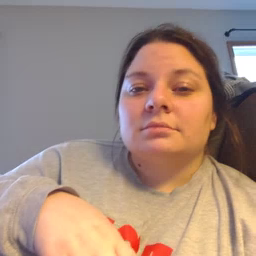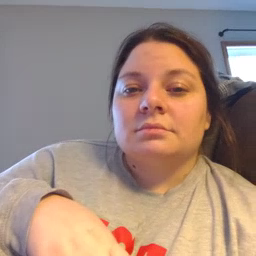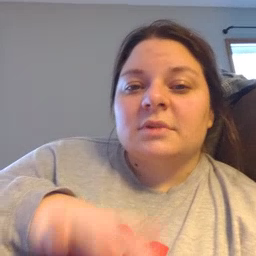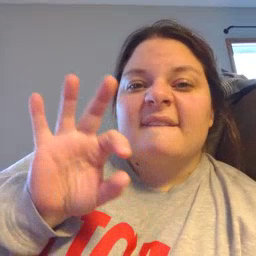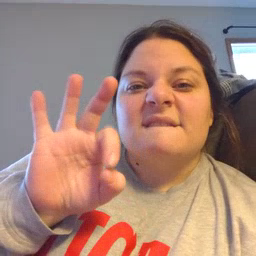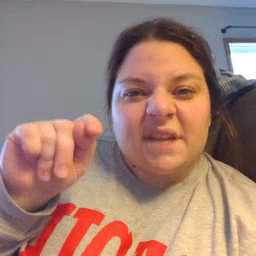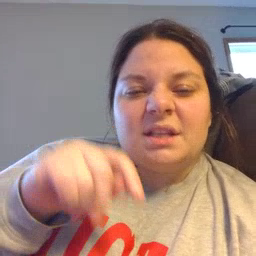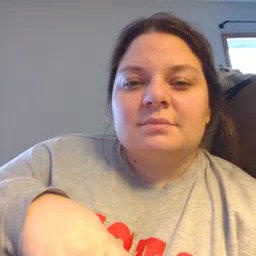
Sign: feet